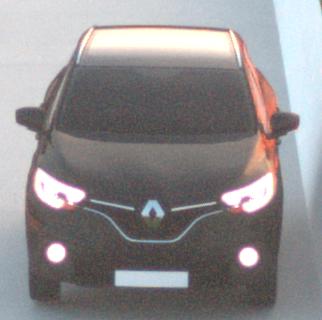
Make: Renault
Model: Kadjar ENERGY TCe 130
Detailed model: Kadjar
Model produced from: 2015/05
Model produced until: 2018/08
Doors: 5
Color: black
Road condition: dry road
Daytime: sunrise or sunset
Contrast: medium contrast